七年级 · 算术
(本小题 8.0 分)

己知有理数 $a 、 b 、 c$ 在数轴上的位置如图所示且 $|a|=|b|$.

(1) $a+b=$ $\frac{a}{b}=$

(2)化简 $|a-b|+|b+c|-|c-a|$.
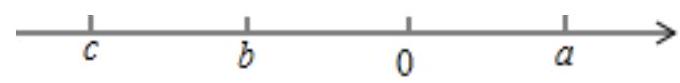
答案: $(1) 0,-1$;

(2) $\because c<b<0<a$, 且 $|a|=|b|$,

$\therefore|a-b|+|b+c|-|c-a|=a-b-b-c-a+c=-2 b$.
解析:

【分析】

(1) 因为 $a$ 和 $b$ 异号, 且绝对值相等, 所以 $a$ 与 $b$ 是互为相反数, 则和 $a+b=0$, 商 $\frac{a}{b}=-1$;

(2)根据数轴上 $a 、 b 、 c$ 的大小关系: $c<b<0<a$ ， 去掉绝对值号合并即可.

本题考查了数轴, 绝对值, 有理数的加减混合运算, 属于基础题.

【解答】

解: (1) $\because$ 从数轴可知: $b<0<a$, 且 $|a|=|b|$,

$\therefore a+b=0, \frac{a}{b}=-1$,

故答案为: $0,-1$;

(2)见答案.